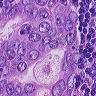
Metastatic tissue present: yes